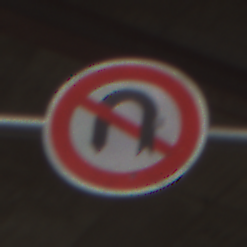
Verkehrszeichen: VerbotWenden
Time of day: Midday
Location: Roofed (Special)
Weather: Overcast
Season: NotSpecified
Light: Natural